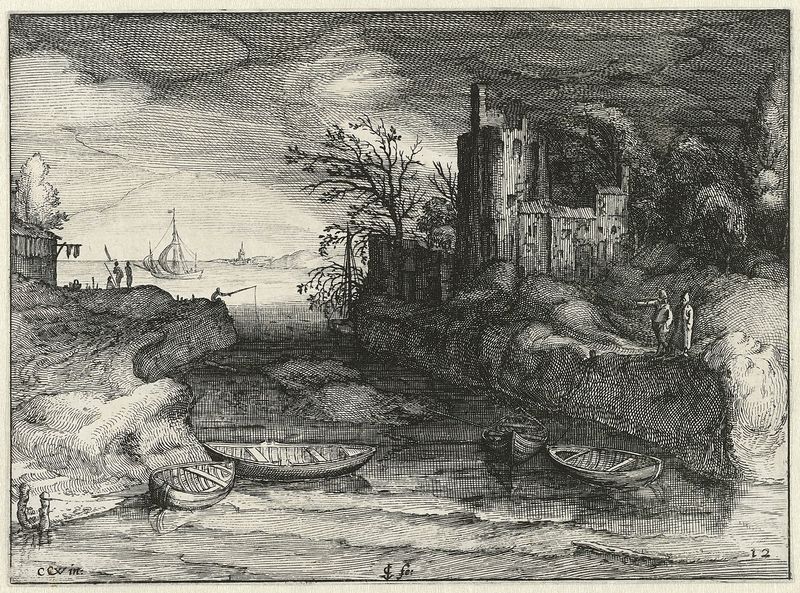
Titel: Landschap met sloepen
Künstler: Claes Jansz. (II) Visscher
Standort: Amsterdam
Institution: Rijksmuseum
Schlagwörter: dunkel, wolken, bäume, landschaft, schloss, boote, düster, grafik, kupfer, karg, reise, angler, kupferdruck, menshen, schff, beobachtende leute, buchdrich